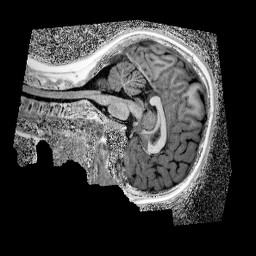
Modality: UNIT1_denoised
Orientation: sagittal
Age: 9
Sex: male
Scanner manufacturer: siemens
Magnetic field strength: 3 T
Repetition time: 4 s
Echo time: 0.00299 s